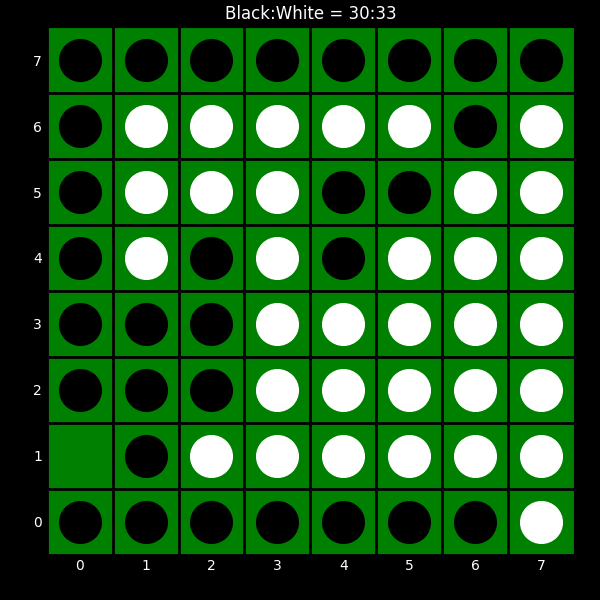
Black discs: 30
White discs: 33